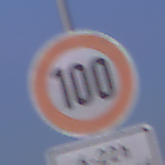
Verkehrszeichen: Geschwindigkeit100
Zusatzzeichen unten: ZeitangabenMitBeschraenkungAufWochentage4
Umgebung: Outdoor, Nature
Tageszeit: SunriseSunset
Wetter: Clear
Licht: Natural
Jahreszeit: NotSpecified
Kontrast: LowContrast